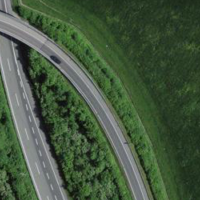
EUNIS habitat code: 57
Species observed at this site:
Milvus milvus